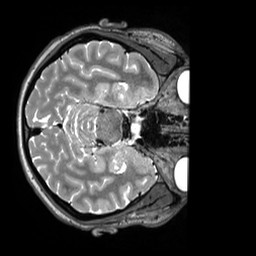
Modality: T2w
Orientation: axial
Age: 29
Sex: female
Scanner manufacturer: siemens
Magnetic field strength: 3 T
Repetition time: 3.2 s
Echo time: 0.408 s